Question: After struggling with this problem for a while, I am hoping to get some advice here. I am wondering if anyone is aware of an automated method for determining pairwise grouping labels based on significance. The question is independent of the significance test (e.g. Tukey for parametric or Mann-Whitney for non-parametric) - given these pairwise comparisons, some boxplot-type figures often represent these groupings with a sub-script:

I have done this example by hand, which can be quite tedious. I think that the sequence of labeling in the algorithm should be based on the number of levels in each group - e.g. those groups containing single levels that are significantly different from all other levels should be named first, then groups containing 2 levels, then 3, etc., all the while checking that new groupings add a new needed grouping and do not violate and differences.
In the example below, the tricky part is getting the algorithm to recognize that level 1 should be grouped with 3 and 5, but 3 and 5 should not be grouped (i.e. share a label).
### Example code:
'''
set.seed(1)
n <- 7
n2 <- 100
mu <- cumsum(runif(n, min=-3, max=3))
sigma <- runif(n, min=1, max=3)
dat <- vector(mode="list", n)
for(i in seq(dat)){
dat[[i]] <- rnorm(n2, mean=mu[i], sd=sigma[i])
}
df <- data.frame(group=as.factor(rep(seq(n), each=n2)), y=unlist(dat))
bp <- boxplot(y ~ group, df, notch=TRUE)
kr <- kruskal.test(y ~ group, df)
kr
mw <- pairwise.wilcox.test(df$y, df$g)
mw
mw$p.value > 0.05 # TRUE means that the levels are not significantly different at the p=0.05 level
# 1 2 3 4 5 6
#2 FALSE NA NA NA NA NA
#3 TRUE FALSE NA NA NA NA
#4 FALSE FALSE FALSE NA NA NA
#5 TRUE FALSE FALSE FALSE NA NA
#6 FALSE FALSE FALSE TRUE FALSE NA
#7 FALSE FALSE FALSE FALSE FALSE FALSE
text(x=1:n, y=bp$stats[4,], labels=c("AB", "C", "A", "D", "B", "D", "E"), col=1, cex=1.5, pos=3, font=2)
'''
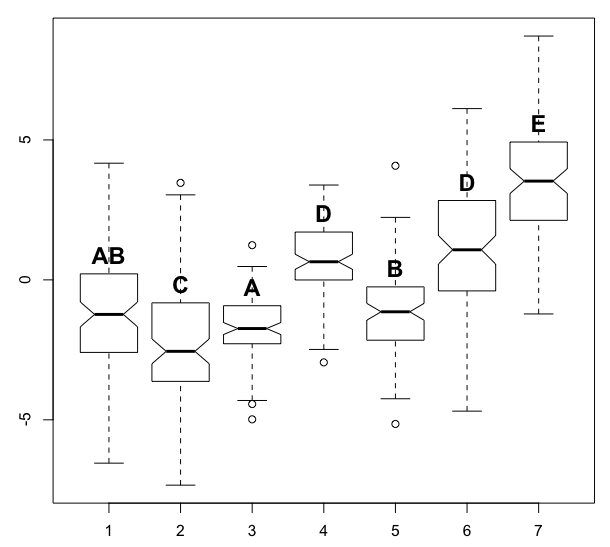
Answer: First let me restate the problem in the language of graph theory. Define a graph as follows. Each sample gives rise to a vertex that represents it. Between two vertices, there is an edge if and only if some test indicates that the samples represented by those vertices could not be distinguished statistically. In graph theory, a is a set of vertices such that, between every two vertices in the set, there is an edge. We're looking for a collection of cliques such that every edge in the graph belongs to (at least? exactly?) one of the cliques. We'd like to use as few cliques as possible. (This problem is called clique edge cover, not clique cover.) We then assign each clique its own letter and label its members with that letter. Each sample distinguishable from all others gets its own letter as well.
For example, the graph corresponding to your sample input could be drawn like this.
'''
3---1---5 4--6
'''
My proposed algorithm is the following. Construct the graph and use the <URL> to find all maximal cliques. For the graph above, these are {1, 3}, {1, 5}, and {4, 6}. The set {1}, for example, is a clique, but it is not maximal because it is a subset of the clique {1, 3}. The set {1, 3, 5} is not a clique because there is no edge between 3 and 5. In the graph
'''
1
/ 3---5 4--6,
'''
the maximal cliques would be {1, 3, 5} and {4, 6}.
Now search recursively for a small clique edge cover. The input to our recursive function is a set of edges remaining to be covered and the list of maximal cliques. Find the least edge in the remaining set, where, e.g., edge (1,2) < (1,5) < (2,3) < (2,5) < (3,4). For each maximal clique that contains this edge, construct a candidate solution comprised of that clique and the output of a recursive call where the clique edges are removed from set of edges remaining. Output the best candidate.
Unless there are very few edges, this may be too slow. The first performance improvement is memoize: maintain a map from inputs to outputs of the recursive function so that we can avoid doing the work twice. If that doesn't work, then R should have an interface to an integer program solver, and we can use integer programming to determine the best collection of cliques. (I'll explain this more if the other approach is insufficient.)